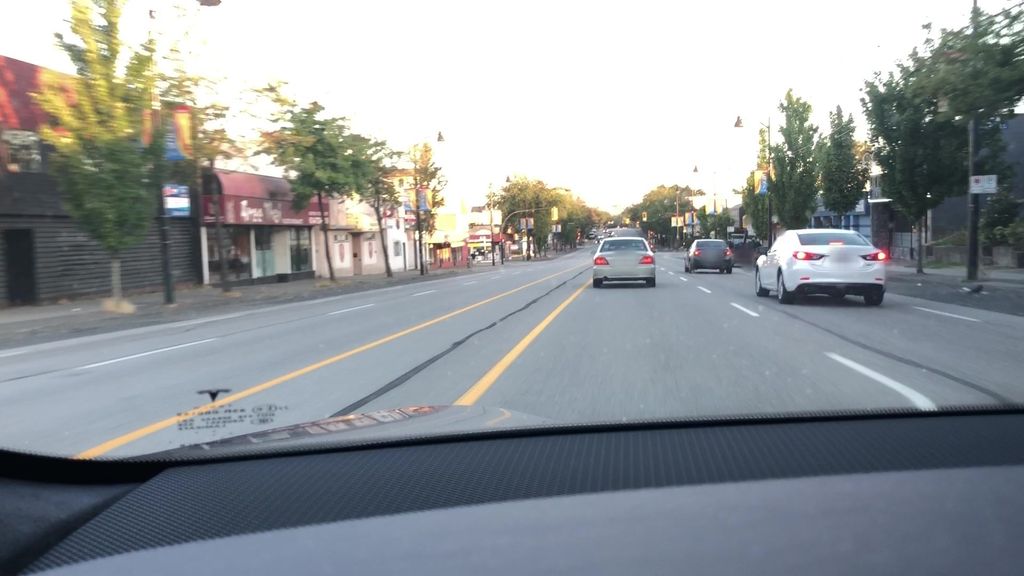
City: vancouver